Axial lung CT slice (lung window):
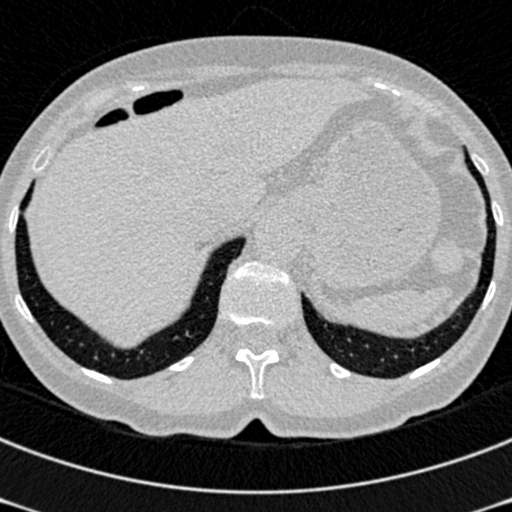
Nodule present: no